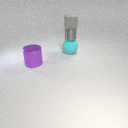
small gray rubber cube above large cyan rubber sphere